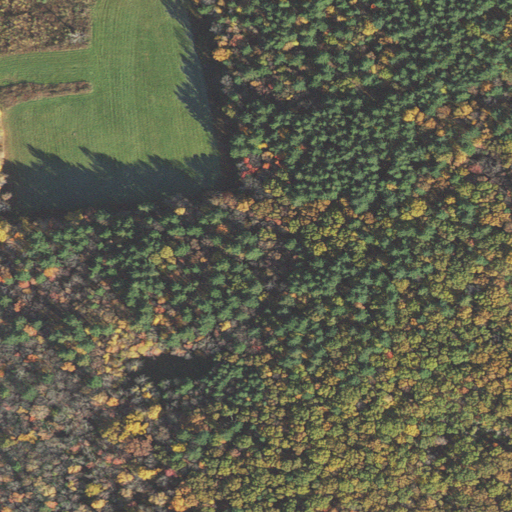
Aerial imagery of mountain in Massachusetts named George Hill containing mixed forest, evergreen forest, deciduous forest, pasture, and shrub